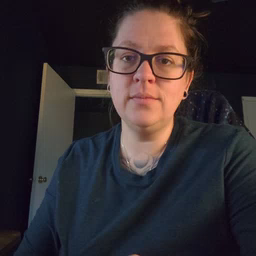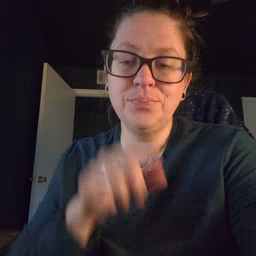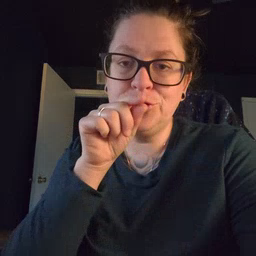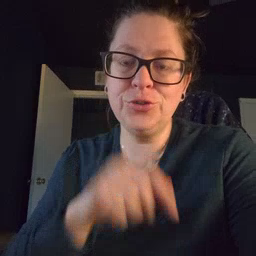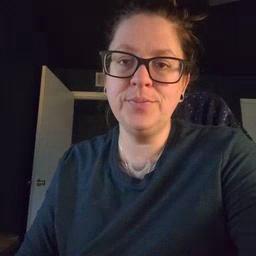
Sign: bird